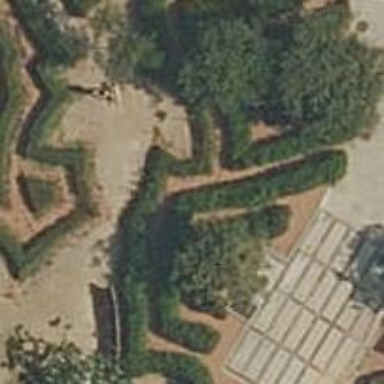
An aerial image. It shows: Hedge barrier.